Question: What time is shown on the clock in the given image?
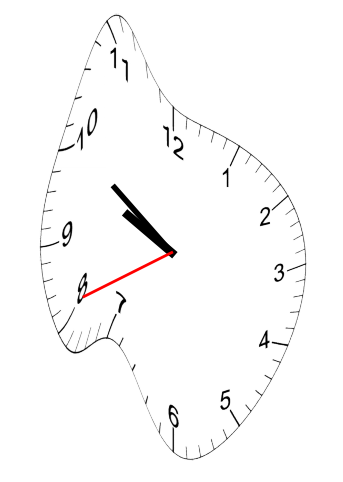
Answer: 09:50:41